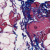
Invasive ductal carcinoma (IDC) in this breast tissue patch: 0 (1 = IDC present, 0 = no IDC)